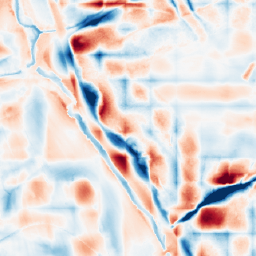
Category: wavelet
Decomposition family: wavelet_biorthogonal
Decomposition parameters: wavelet: bior2.4
level: 5
Upsampling method: area
Upsampling parameters: scale: 2
Upsampling scale: 2